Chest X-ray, PA view. Patient: 66 years old, sex M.
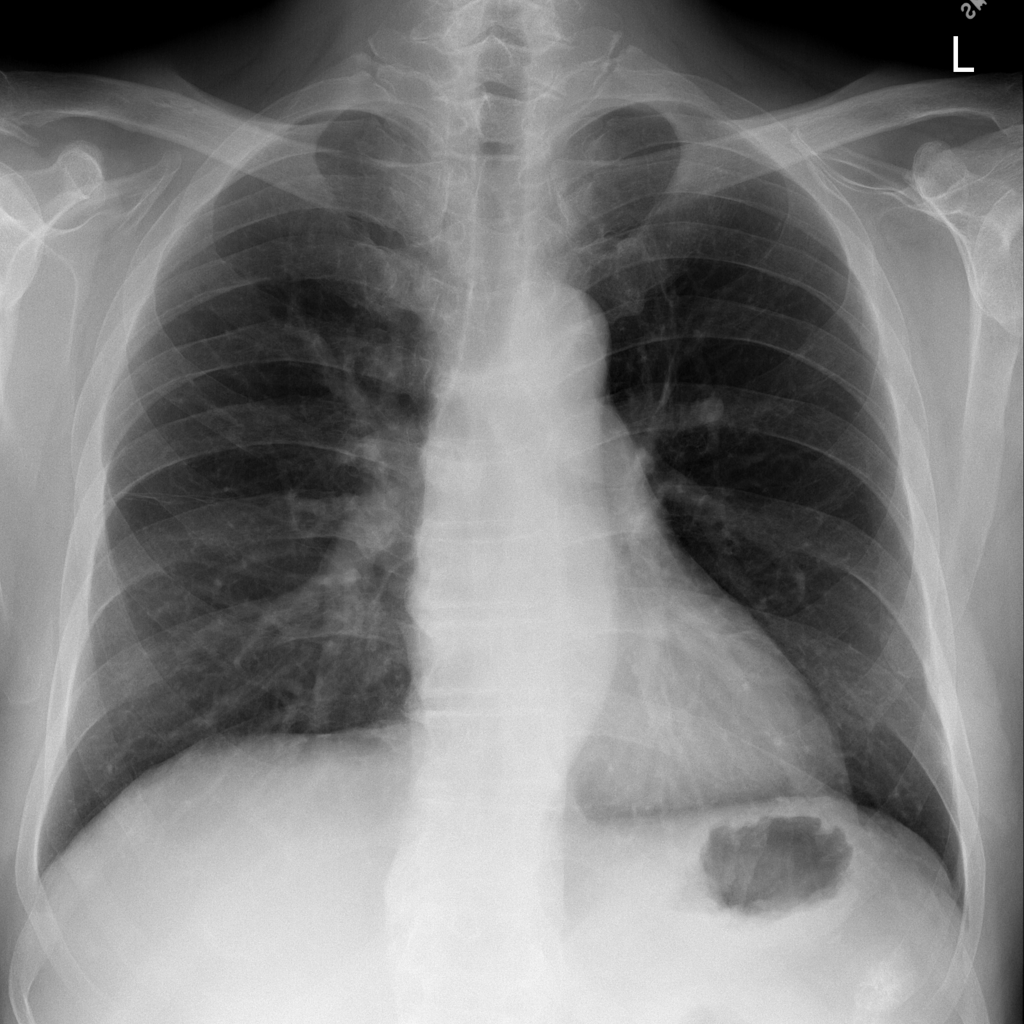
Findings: No Finding